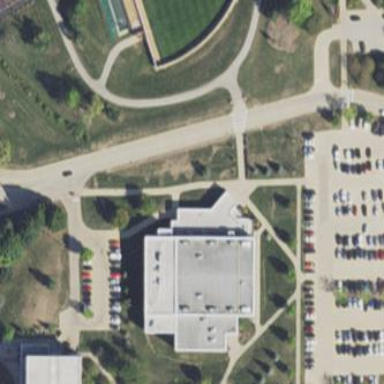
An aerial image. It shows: College building.